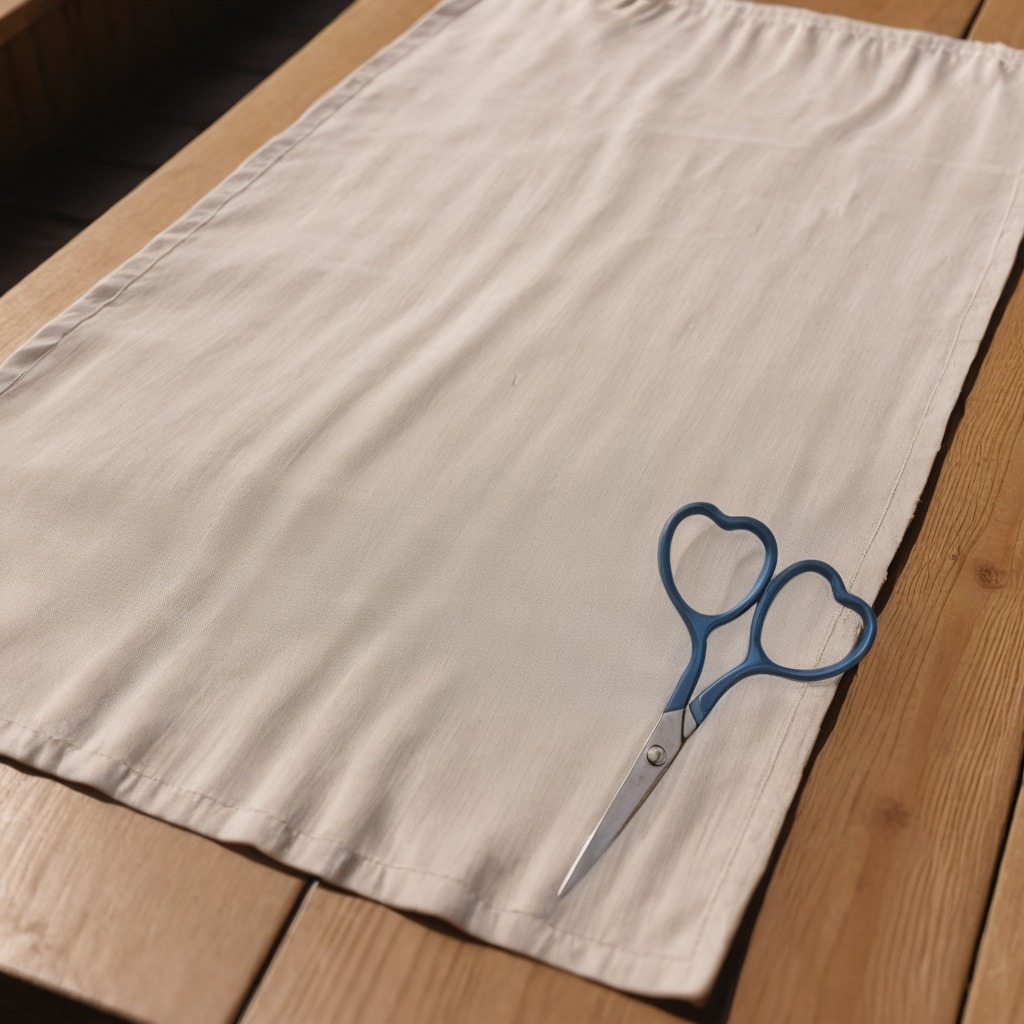
A scissor lying on a wooden table in an outdoor workshop during daytime bright natural light soft shadows worn but beneath the cloth